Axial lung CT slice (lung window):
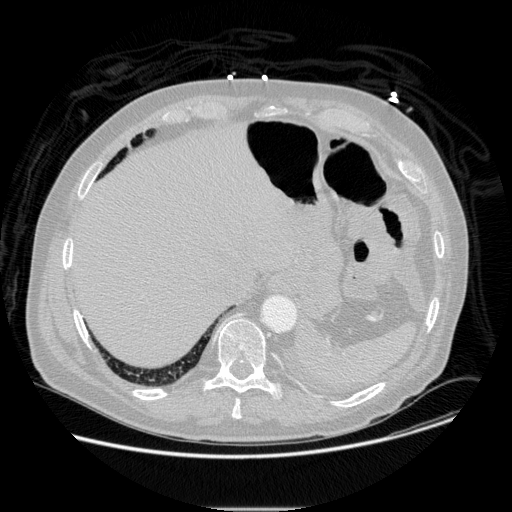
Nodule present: no